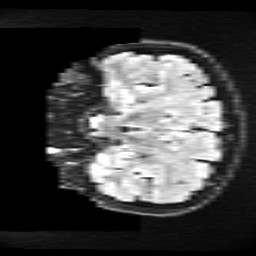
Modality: FLAIR
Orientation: coronal
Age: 23
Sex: female
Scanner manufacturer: ge
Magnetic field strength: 3 T
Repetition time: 11 s
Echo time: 0.1497 s